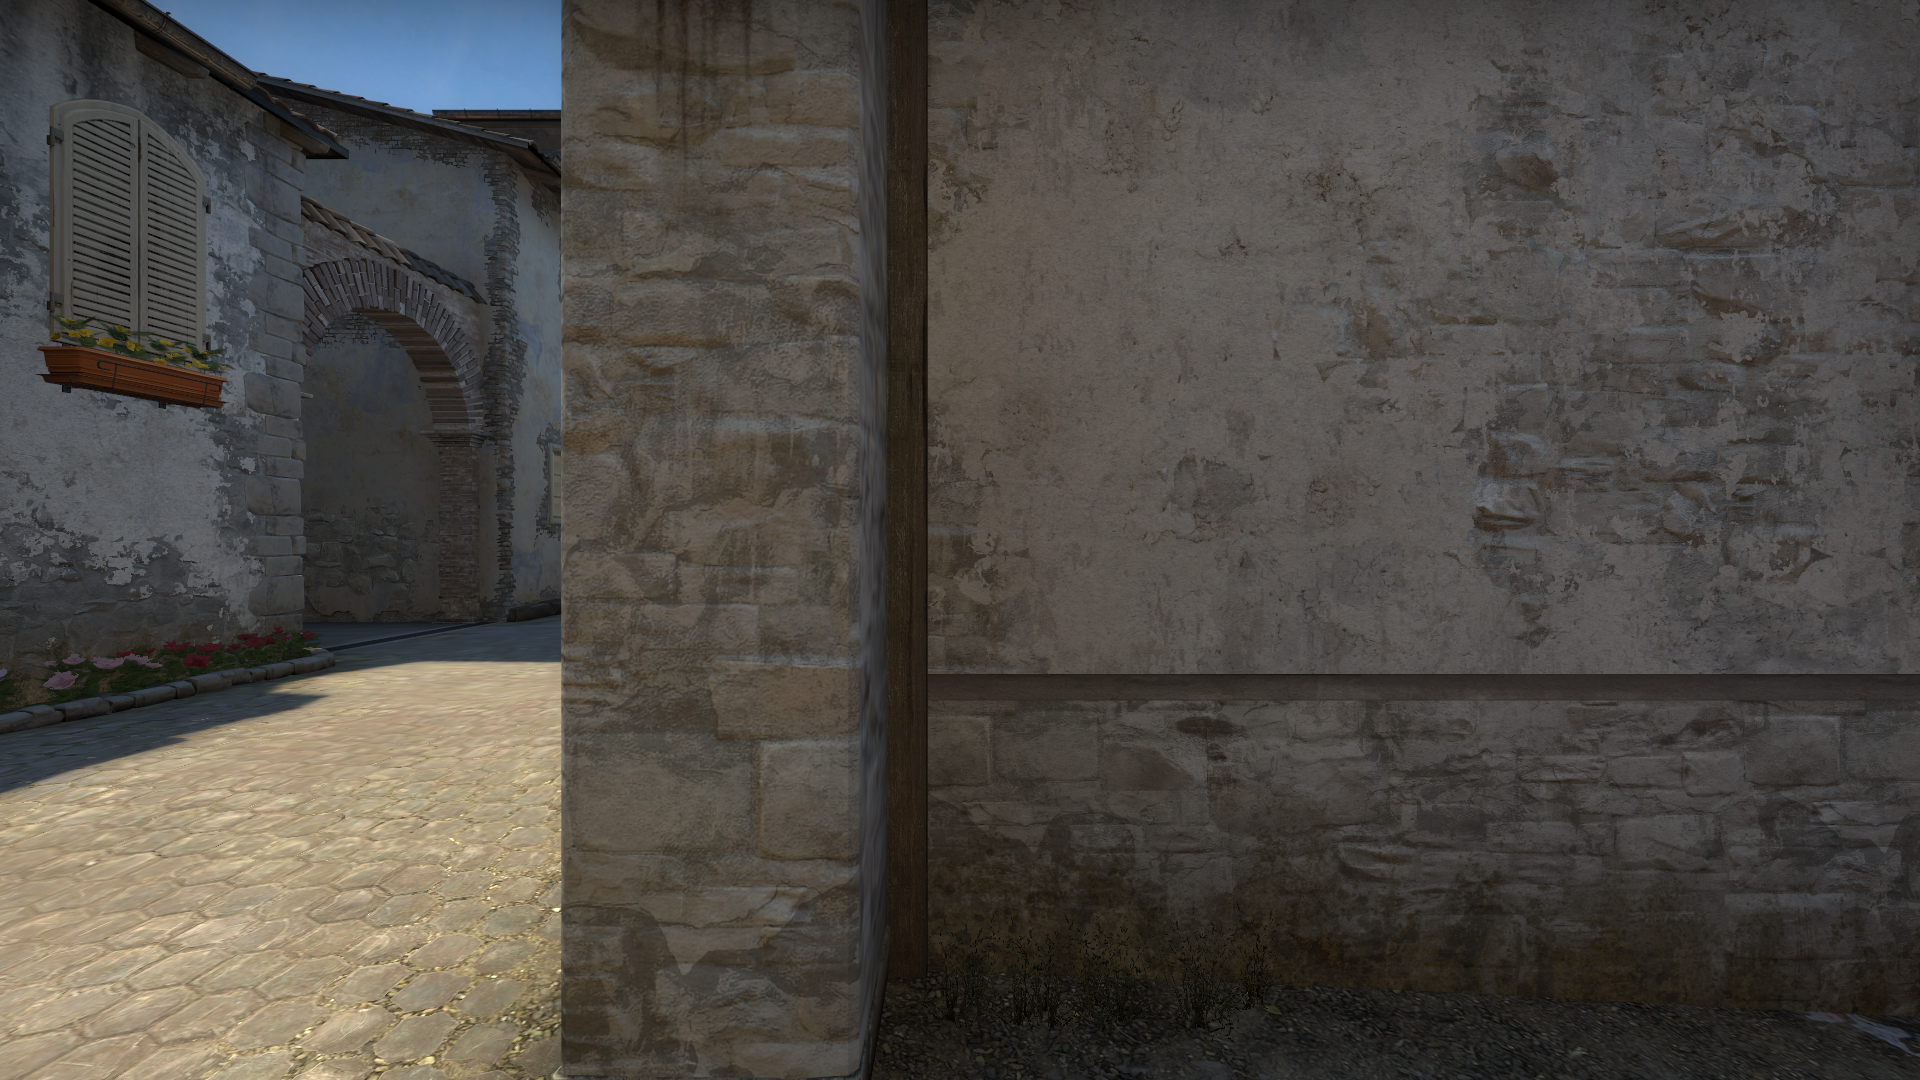
Map: de_inferno